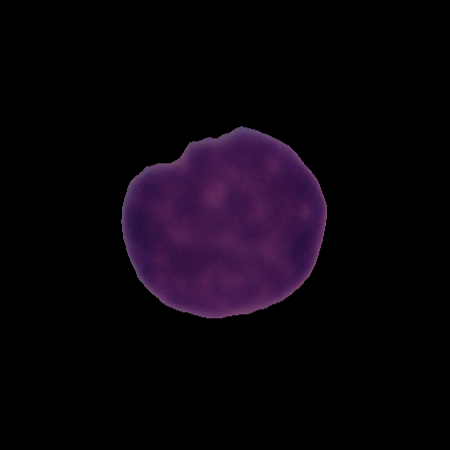
Label: healthy